Question: I am trying to draw a smooth oval using ctx.clip property in my canvas.I have done with drawing part i am facing problem with oval arc line clarity.Any one have any idea regarding this just let me know?
Here is my code.
'''
<canvas id="c" width="400" height="400"></canvas>
var canvas = new fabric.Canvas('c');
var ctx = canvas.getContext('2d');
var cx=180;
var cy=200;
var w=300;
var h=250;
// Quadratric curves example
ctx.beginPath();
var lx = cx - w/2,
rx = cx + w/2,
ty = cy - h/2,
by = cy + h/2;
var magic = 0.551784;
var xmagic = magic*w/2;
var ymagic = h*magic/2;
ctx.moveTo(cx,ty);
ctx.bezierCurveTo(cx+xmagic,ty,rx,cy-ymagic,rx,cy);
ctx.bezierCurveTo(rx,cy+ymagic,cx+xmagic,by,cx,by);
ctx.bezierCurveTo(cx-xmagic,by,lx,cy+ymagic,lx,cy);
ctx.bezierCurveTo(lx,cy-ymagic,cx-xmagic,ty,cx,ty);
ctx.fill();
ctx.stroke();
ctx.clip();
var text;
text = new fabric.Text('Honey', {
fontSize: 50,
left: 150,
top: 150,
lineHeight: 1,
originX: 'left',
fontFamily: 'Helvetica',
fontWeight: 'bold'
});
canvas.add(text);
'''
<URL>
You can see this output over here the line border of oval not much clear.

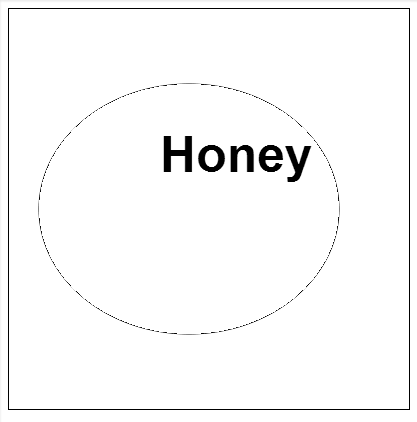
Answer: Since pixels are rectangles and you're drawing a curve, your result will have "jaggies" as the curve tries to fit itself in rectangular spaces.
You can use an optical illusion to trick the eye into seeing a less jagged oval.
Reduce the contrast between the background color and the oval color.
This is not a cure...the jaggies are still there.
But the eye recognizes less contrast and perceives the oval as more smooth.
So if your design accommodates this style change, this optical illusion might help.
Here's code and a Fiddle: <URL>
'''
var cx=180;
var cy=200;
var w=300;
var h=250;
// Start with a less-contrasting background
ctx.fillStyle="#ddd";
ctx.fillRect(0,0,canvas.width,canvas.height);
ctx.beginPath();
var lx = cx - w/2,
rx = cx + w/2,
ty = cy - h/2,
by = cy + h/2;
var magic = 0.551784;
var xmagic = magic*w/2;
var ymagic = h*magic/2;
ctx.moveTo(cx,ty);
ctx.bezierCurveTo(cx+xmagic,ty,rx,cy-ymagic,rx,cy);
ctx.bezierCurveTo(rx,cy+ymagic,cx+xmagic,by,cx,by);
ctx.bezierCurveTo(cx-xmagic,by,lx,cy+ymagic,lx,cy);
ctx.bezierCurveTo(lx,cy-ymagic,cx-xmagic,ty,cx,ty);
ctx.fillStyle="#555";
ctx.strokeStyle=ctx.fillStyle;
ctx.lineWidth=1.5;
ctx.stroke();
'''